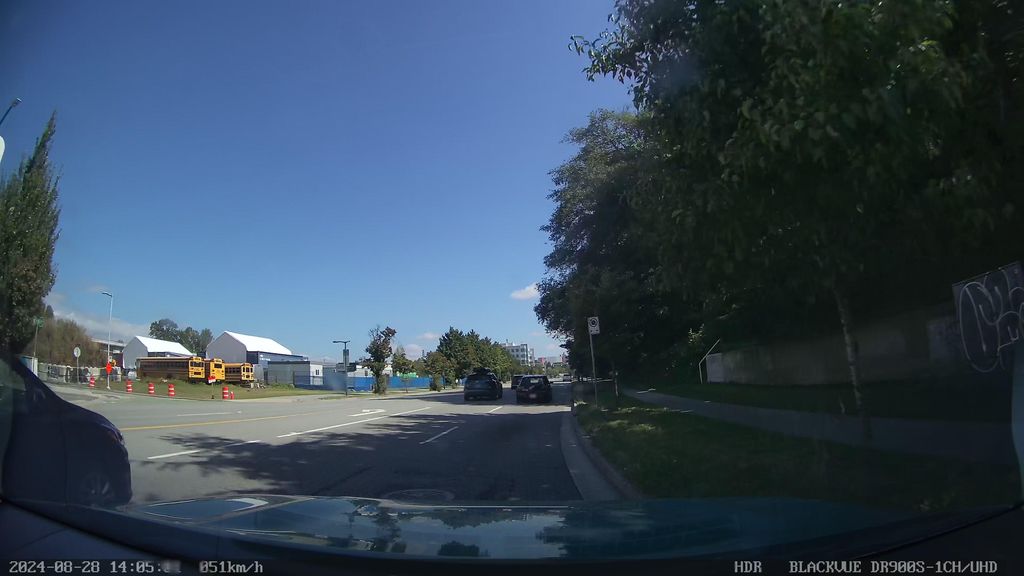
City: vancouver